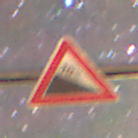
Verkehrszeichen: Gefaelle10
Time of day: Night
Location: Outdoor (Suburban)
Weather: Clear
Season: NotSpecified
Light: Artificial